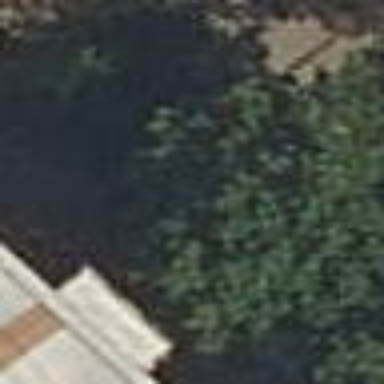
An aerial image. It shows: Garden with kerb border.